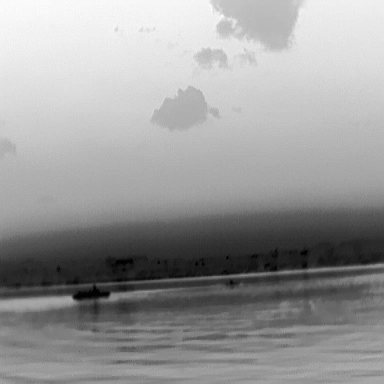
There are two objects shown in the infrared image, including a warship, and a canoe.